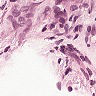
Metastatic tissue present: yes